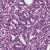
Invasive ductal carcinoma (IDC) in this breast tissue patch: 1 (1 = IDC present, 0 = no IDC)